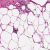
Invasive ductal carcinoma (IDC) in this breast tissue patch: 0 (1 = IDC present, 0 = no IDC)